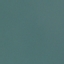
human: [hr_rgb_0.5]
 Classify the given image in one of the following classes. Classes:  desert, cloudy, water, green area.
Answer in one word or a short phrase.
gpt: water